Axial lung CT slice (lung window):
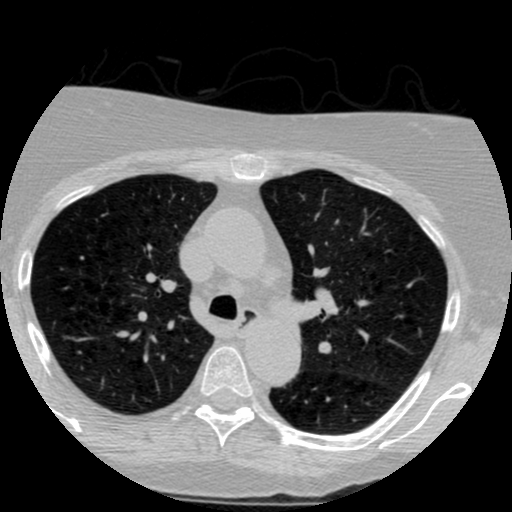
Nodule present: no